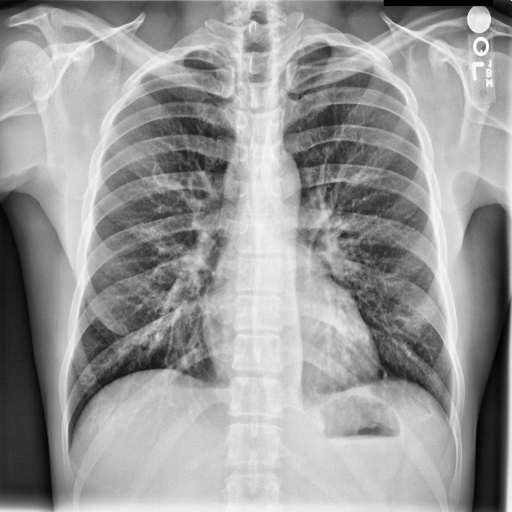
Finding: NORMAL